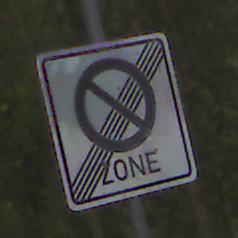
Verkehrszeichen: EndeEingeschraenktesHalteverbotZone
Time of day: MorningAfternoon
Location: Outdoor (Urban)
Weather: PartlyCloudy
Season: NotSpecified
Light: Natural